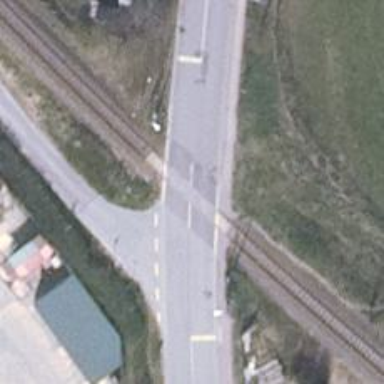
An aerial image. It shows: Railway level crossing.